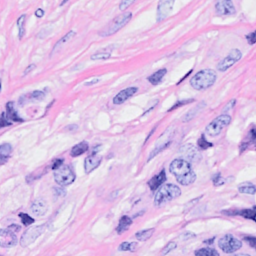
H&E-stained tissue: Breast